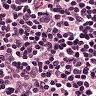
Metastatic tissue present: no